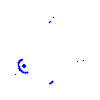
Particle: kaon